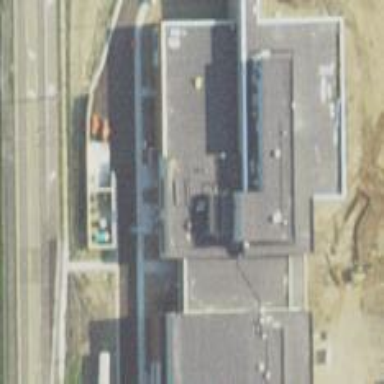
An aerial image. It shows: School building.